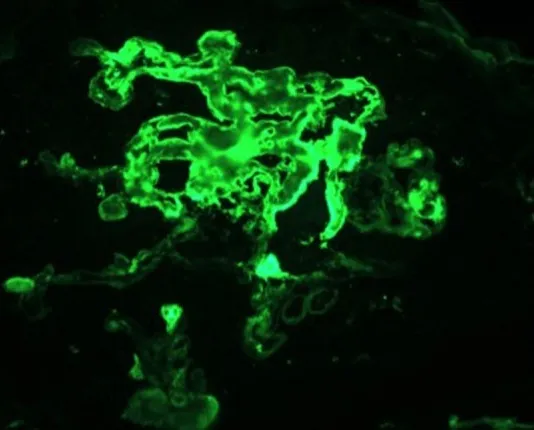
IF - FIBRIN.
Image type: pathology (immunostaining)